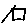
Label: square